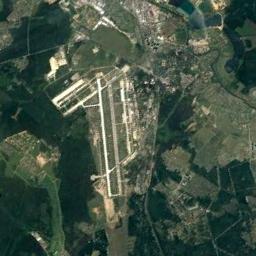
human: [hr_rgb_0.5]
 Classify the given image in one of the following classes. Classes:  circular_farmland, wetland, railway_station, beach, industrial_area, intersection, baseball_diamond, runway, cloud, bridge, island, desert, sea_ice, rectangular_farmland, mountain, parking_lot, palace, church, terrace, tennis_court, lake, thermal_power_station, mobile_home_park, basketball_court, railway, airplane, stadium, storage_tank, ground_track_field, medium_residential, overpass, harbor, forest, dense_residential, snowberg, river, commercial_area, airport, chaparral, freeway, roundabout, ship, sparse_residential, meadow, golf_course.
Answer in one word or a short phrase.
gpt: airport